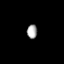
Tissue: prostate
Cell type: T cells
Senescence score: 0.773
Nuclear area (px): 142
Mean DAPI intensity: 165.338